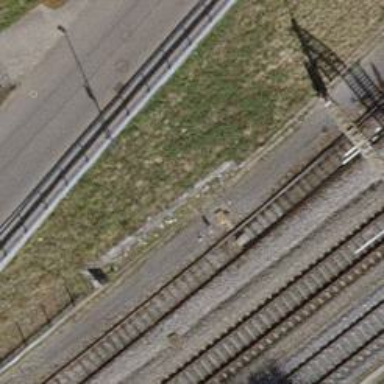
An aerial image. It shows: Railway switch.